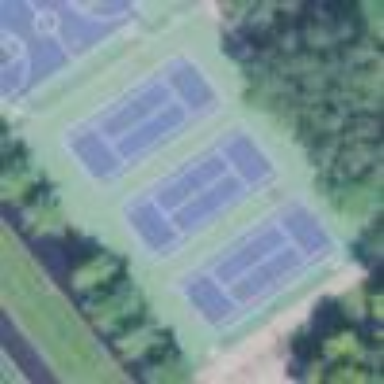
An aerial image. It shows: Tennis court on pitch.